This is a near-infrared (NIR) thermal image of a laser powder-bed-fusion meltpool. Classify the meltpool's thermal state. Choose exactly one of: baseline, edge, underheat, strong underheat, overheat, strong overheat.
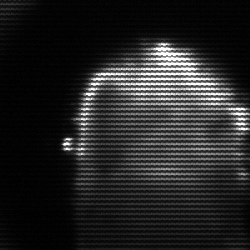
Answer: baseline